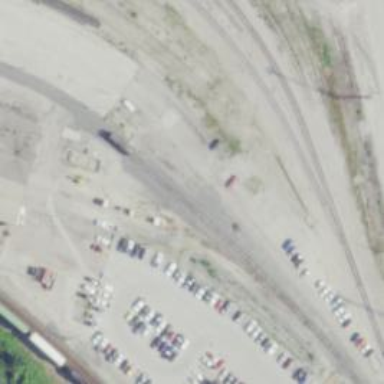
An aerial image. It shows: Railway siding for service.